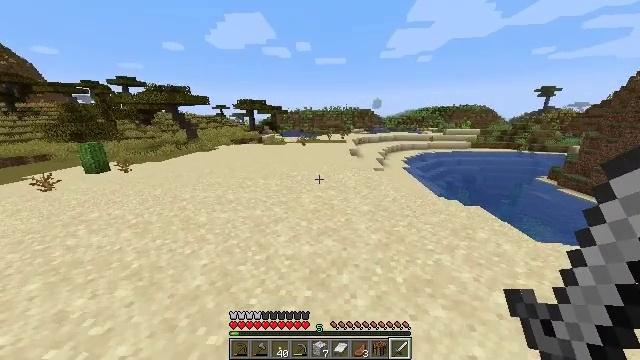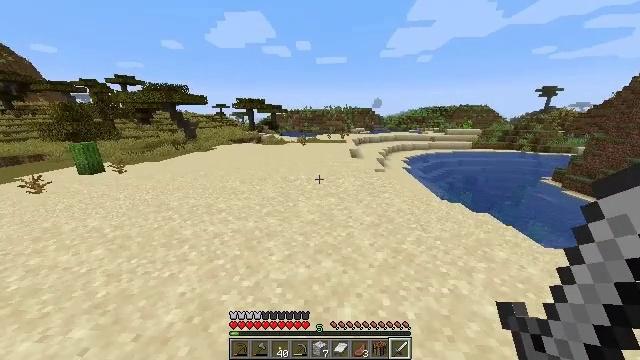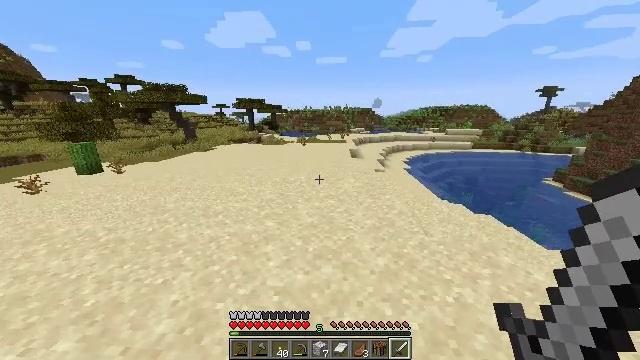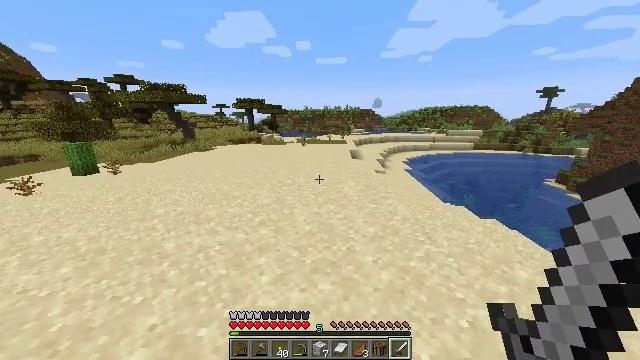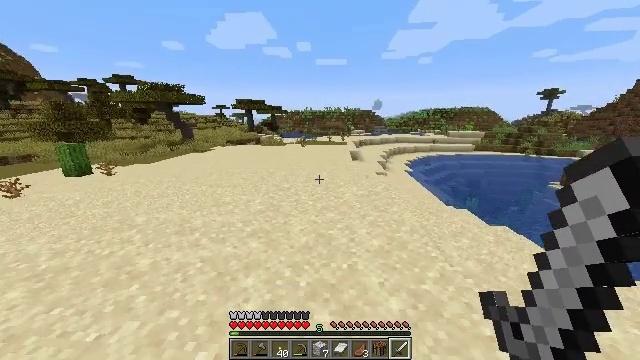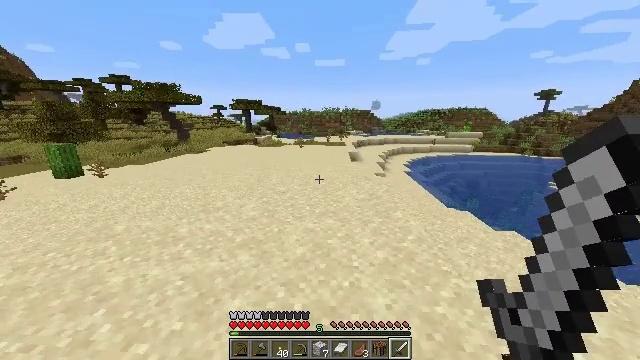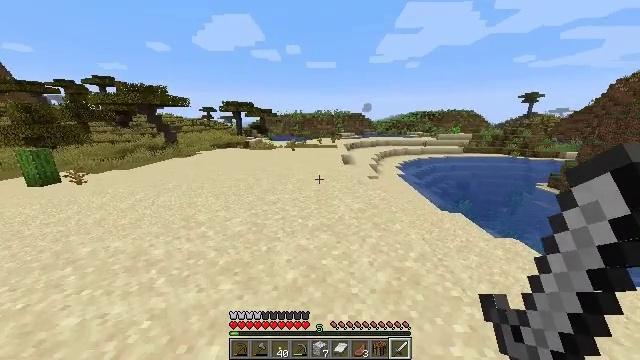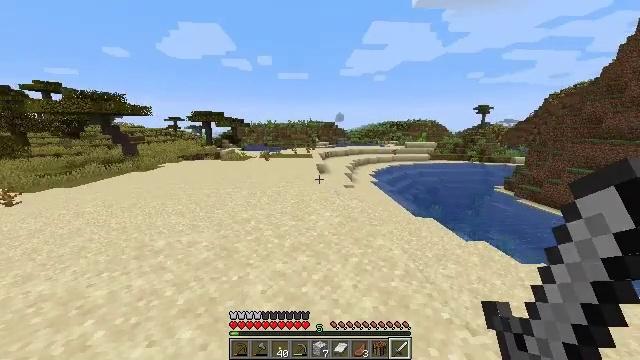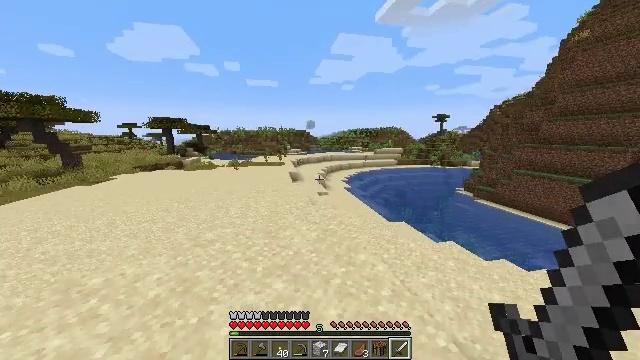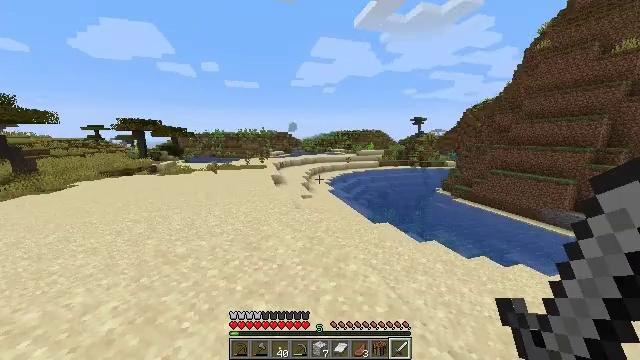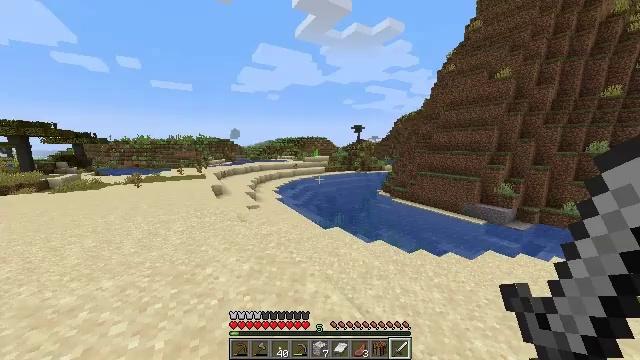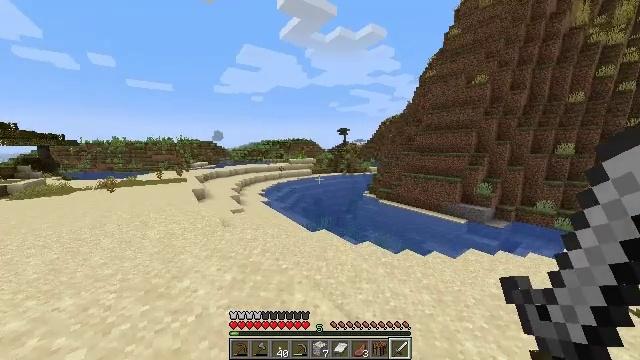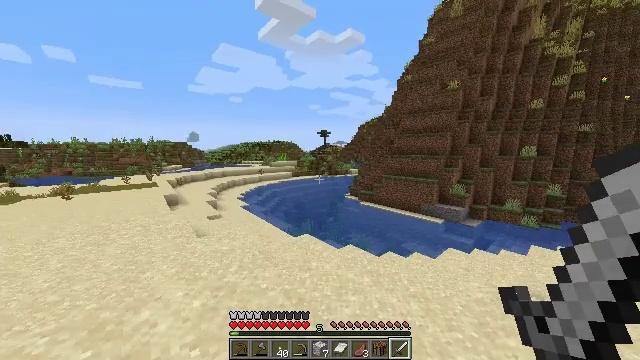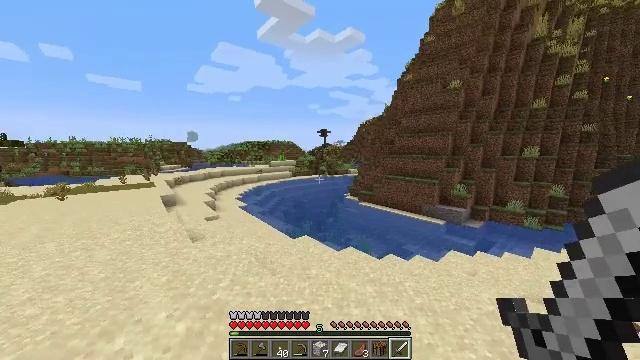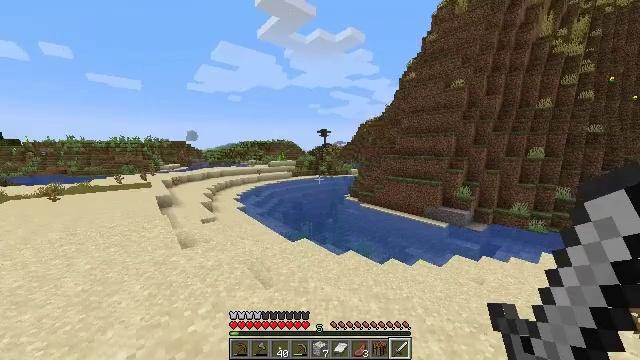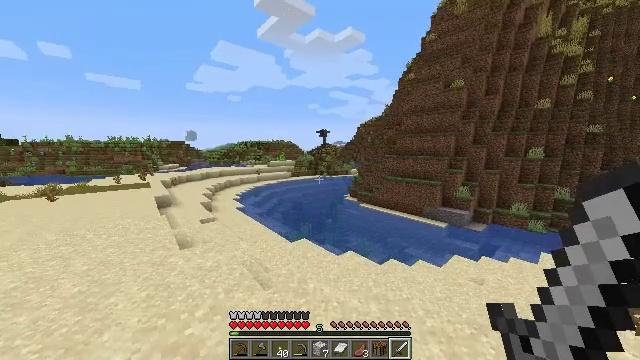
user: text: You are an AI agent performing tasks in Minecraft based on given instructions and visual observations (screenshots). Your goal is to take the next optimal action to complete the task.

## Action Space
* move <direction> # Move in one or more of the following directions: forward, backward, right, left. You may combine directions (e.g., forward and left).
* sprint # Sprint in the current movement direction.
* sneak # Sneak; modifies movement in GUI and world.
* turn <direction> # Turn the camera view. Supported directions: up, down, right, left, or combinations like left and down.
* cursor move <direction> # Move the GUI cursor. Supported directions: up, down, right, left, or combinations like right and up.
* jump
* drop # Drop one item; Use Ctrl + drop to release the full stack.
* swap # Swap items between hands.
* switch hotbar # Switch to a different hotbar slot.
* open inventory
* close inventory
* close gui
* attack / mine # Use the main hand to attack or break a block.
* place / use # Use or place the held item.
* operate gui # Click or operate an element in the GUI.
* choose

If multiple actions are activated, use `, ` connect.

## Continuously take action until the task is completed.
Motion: motion action
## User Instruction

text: Retrieve sunflower in your inventory.
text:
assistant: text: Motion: move forward, sprint
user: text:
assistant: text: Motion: move forward, sprint
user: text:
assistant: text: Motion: move forward, sprint
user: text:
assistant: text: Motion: move forward, sprint
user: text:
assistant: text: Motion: move forward, sprint
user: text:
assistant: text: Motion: move forward, sprint, turn right
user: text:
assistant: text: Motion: move forward, sprint, turn right and up
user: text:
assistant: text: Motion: move forward, sprint, turn right and up
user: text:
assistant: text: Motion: move forward, sprint, turn right
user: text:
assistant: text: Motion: move forward, sprint, turn right and up
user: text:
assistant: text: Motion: move forward, sprint, turn right
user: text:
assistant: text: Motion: move forward, sprint, turn right
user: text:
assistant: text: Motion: move forward, sprint
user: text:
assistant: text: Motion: move forward, sprint
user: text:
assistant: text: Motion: move forward, sprint
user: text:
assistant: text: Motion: move forward, sprint
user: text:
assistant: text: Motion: move forward, sprint
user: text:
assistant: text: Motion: move forward, sprint, turn left
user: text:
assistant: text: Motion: move forward, sprint, turn left
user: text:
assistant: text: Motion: move forward, sprint, turn left
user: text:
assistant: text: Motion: move forward, sprint, turn left
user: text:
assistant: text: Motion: move forward, sprint, turn left
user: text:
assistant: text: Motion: move forward, sprint, turn left
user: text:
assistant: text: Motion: move forward, sprint
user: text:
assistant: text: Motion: move forward, sprint, turn left
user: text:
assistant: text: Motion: move forward, sprint, turn left
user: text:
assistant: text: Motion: move forward, sprint, turn left
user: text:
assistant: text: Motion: move forward, sprint, turn left
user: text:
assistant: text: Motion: move forward, sprint, turn left
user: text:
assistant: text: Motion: move forward, sprint, turn left